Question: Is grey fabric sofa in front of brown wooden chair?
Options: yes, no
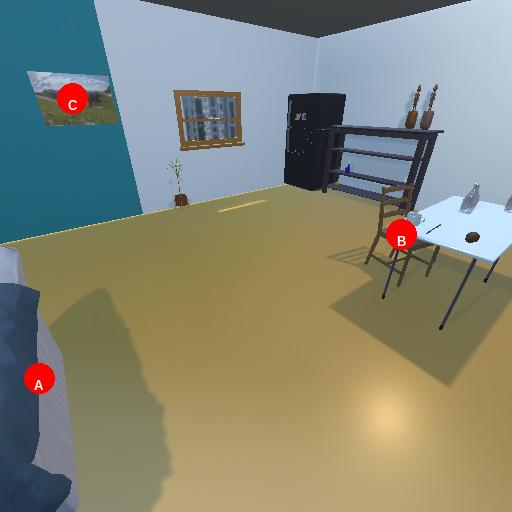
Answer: yes